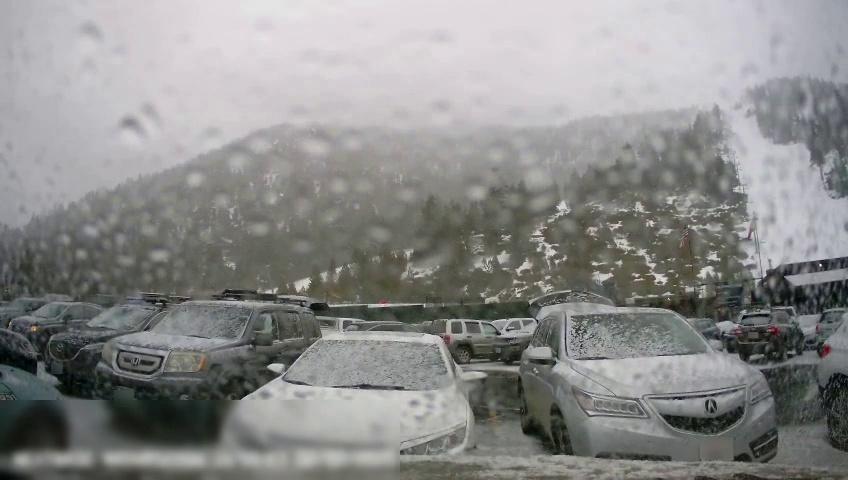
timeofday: Day
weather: Snowy
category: Drivable Space
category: Drivable Space
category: Vehicles | SUV
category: Vehicles | Car
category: Vehicles | SUV
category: Vehicles | SUV
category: Vehicles | Car
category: Vehicles | SUV
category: Vehicles | SUV
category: Vehicles | SUV
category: Vehicles | Car
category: Vehicles | Car
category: Vehicles | Car
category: Vehicles | SUV
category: Vehicles | Car
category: Vehicles | Car
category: Vehicles | Car
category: Vehicles | Car
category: Vehicles | Car
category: Vehicles | SUV
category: Vehicles | Car
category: Vehicles | SUV